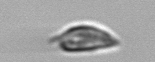
Label: Prorocentrum_triestinum